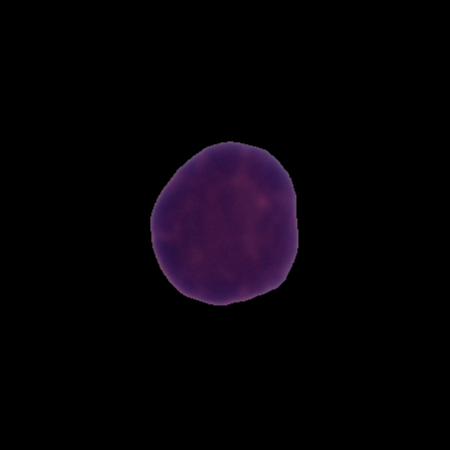
Label: healthy